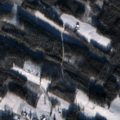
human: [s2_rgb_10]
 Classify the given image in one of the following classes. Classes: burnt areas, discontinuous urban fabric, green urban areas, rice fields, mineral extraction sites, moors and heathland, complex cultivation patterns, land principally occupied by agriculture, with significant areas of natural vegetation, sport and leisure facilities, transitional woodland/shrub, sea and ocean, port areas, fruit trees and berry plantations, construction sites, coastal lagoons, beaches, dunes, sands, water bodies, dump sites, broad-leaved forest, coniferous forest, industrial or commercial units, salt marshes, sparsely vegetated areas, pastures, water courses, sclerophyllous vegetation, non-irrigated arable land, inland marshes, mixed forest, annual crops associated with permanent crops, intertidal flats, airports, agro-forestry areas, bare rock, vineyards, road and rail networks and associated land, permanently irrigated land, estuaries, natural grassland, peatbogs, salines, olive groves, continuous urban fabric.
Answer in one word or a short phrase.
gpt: land principally occupied by agriculture, with significant areas of natural vegetation, coniferous forest, mixed forest